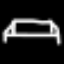
Label: bed